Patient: sex F, age 31
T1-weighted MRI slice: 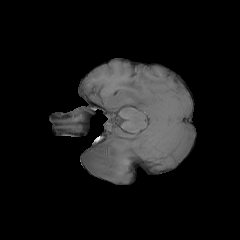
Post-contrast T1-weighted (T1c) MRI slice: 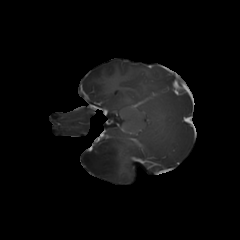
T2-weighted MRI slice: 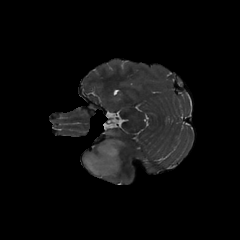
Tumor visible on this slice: yes
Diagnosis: Astrocytoma, IDH-mutant
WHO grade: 2